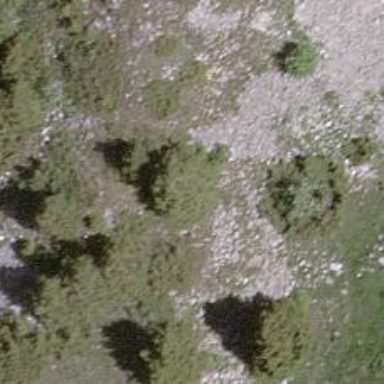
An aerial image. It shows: Single tag "natural: tree."